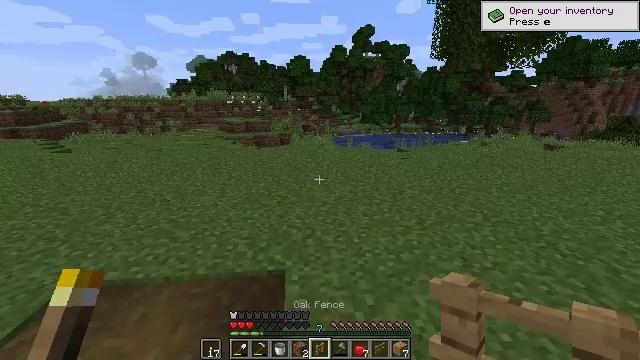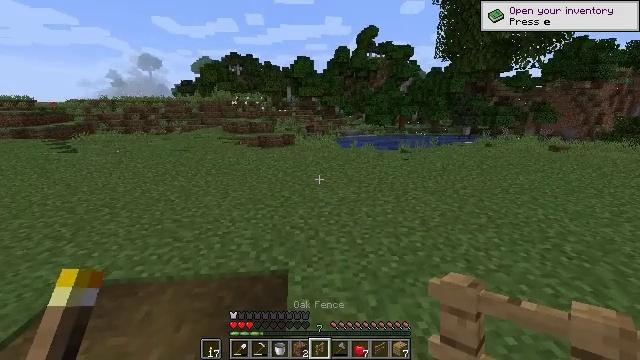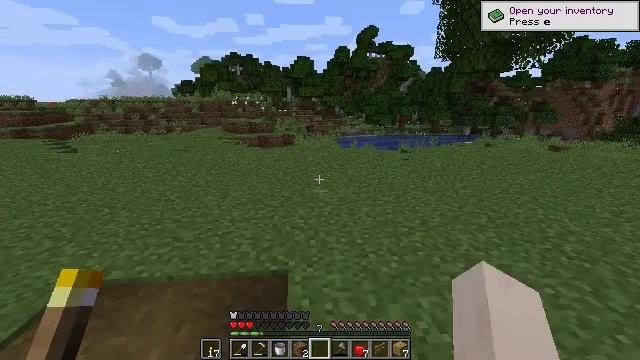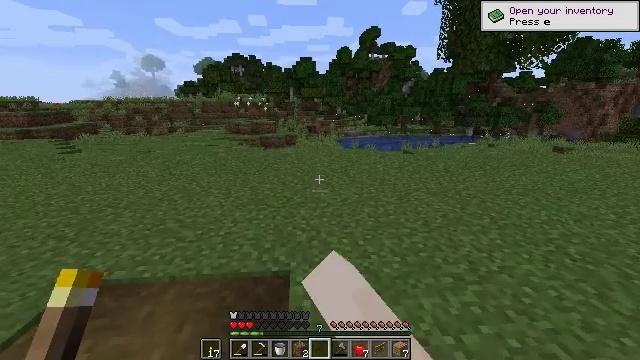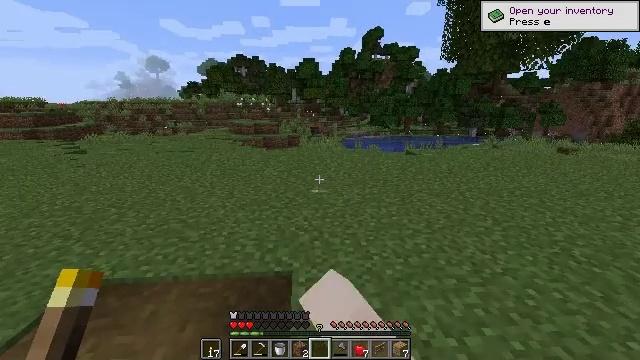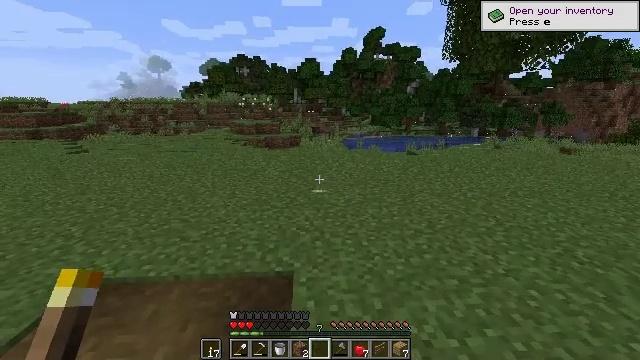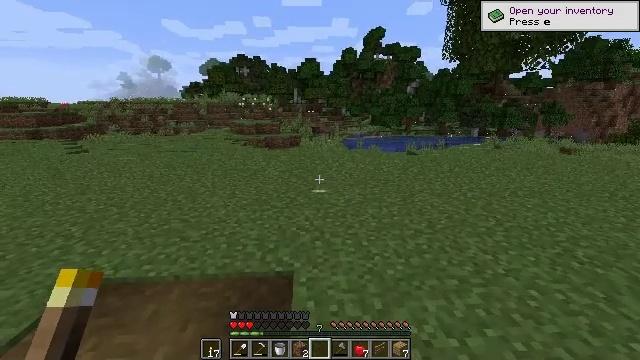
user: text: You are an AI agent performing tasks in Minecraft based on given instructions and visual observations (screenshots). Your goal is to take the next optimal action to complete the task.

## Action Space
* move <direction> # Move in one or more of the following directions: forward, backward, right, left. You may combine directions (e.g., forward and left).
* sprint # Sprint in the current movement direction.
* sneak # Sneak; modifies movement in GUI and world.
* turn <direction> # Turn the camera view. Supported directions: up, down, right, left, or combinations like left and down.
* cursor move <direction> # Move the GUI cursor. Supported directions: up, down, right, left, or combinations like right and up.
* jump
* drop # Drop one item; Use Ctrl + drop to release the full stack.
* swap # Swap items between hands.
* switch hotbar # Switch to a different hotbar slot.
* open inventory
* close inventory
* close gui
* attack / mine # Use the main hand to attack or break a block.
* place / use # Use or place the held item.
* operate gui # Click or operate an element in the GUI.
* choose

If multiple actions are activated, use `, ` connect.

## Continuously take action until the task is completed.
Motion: motion action
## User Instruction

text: Drop an oak fence.
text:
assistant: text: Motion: no_op
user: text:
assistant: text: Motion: drop
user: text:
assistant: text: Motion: drop
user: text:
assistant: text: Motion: drop
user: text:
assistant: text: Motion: drop
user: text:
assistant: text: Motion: no_op
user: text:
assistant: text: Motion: no_op